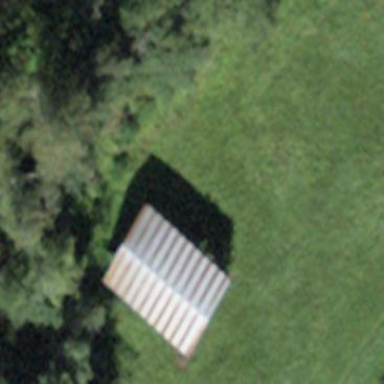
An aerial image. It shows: Shed building.